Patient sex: M
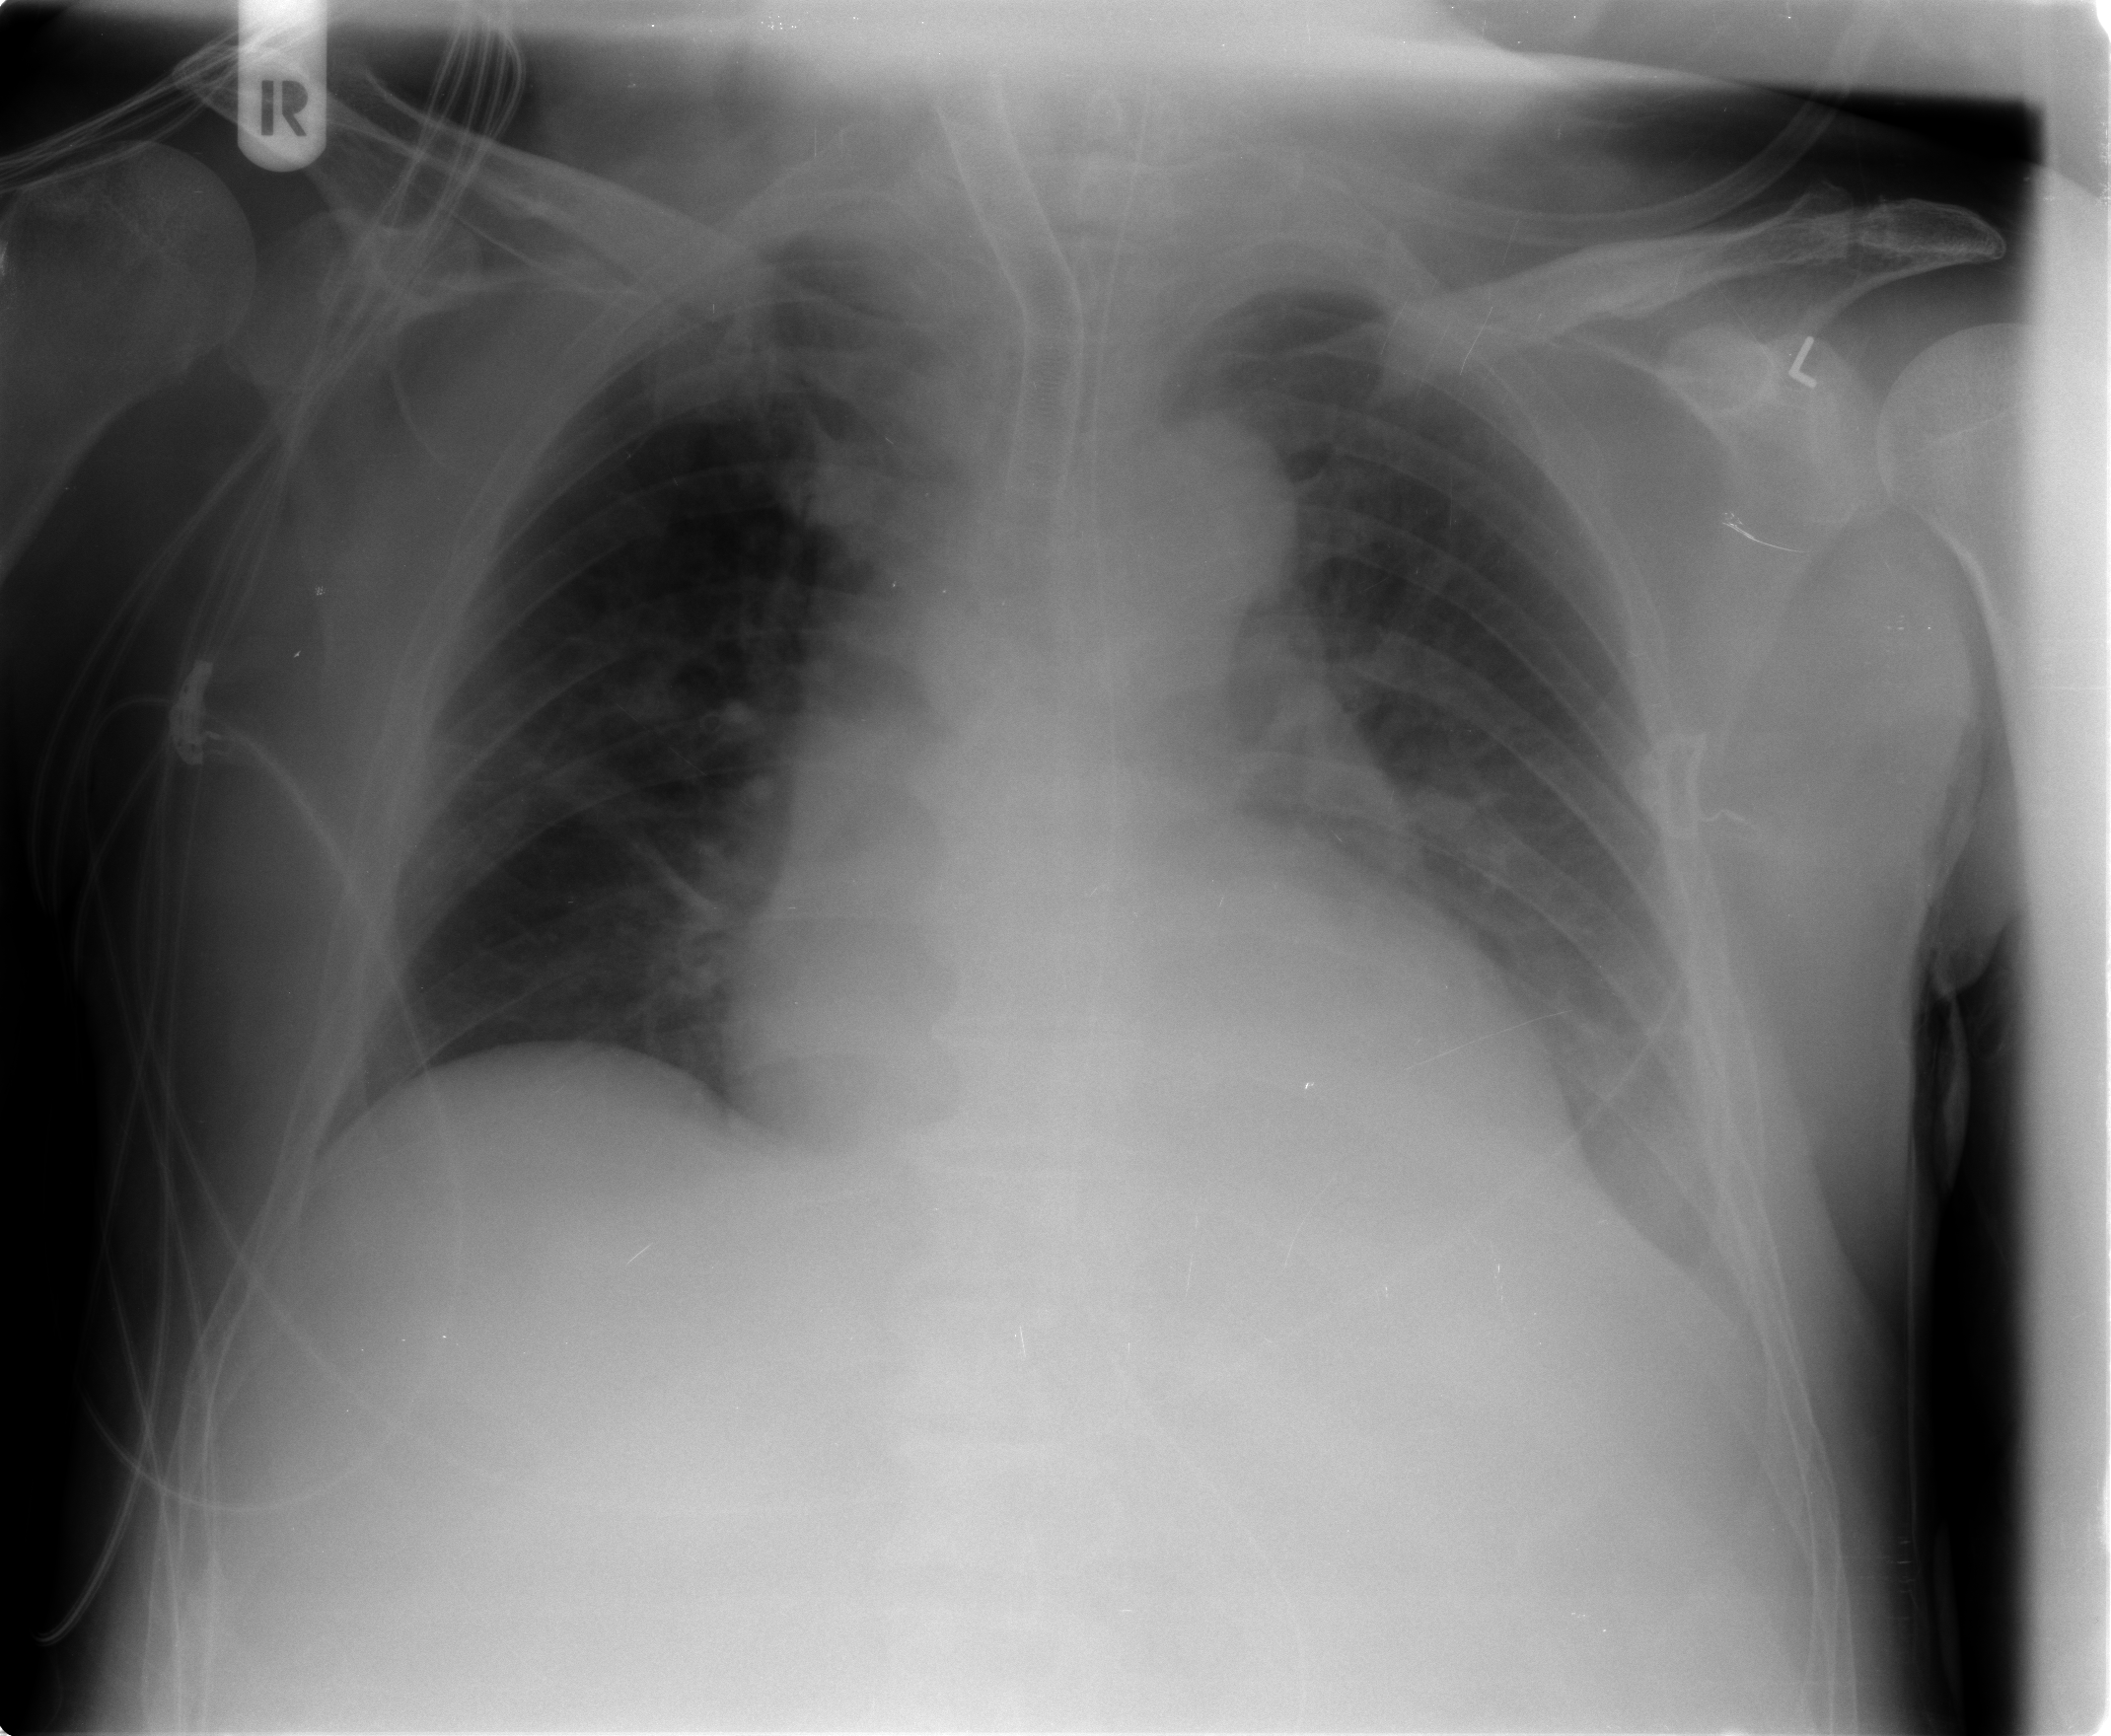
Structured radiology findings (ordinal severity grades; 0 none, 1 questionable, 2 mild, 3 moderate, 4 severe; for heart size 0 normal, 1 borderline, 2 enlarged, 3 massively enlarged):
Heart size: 2
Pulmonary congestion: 2
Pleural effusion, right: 0
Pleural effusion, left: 2
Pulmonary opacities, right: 0
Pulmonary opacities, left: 0
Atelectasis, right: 2
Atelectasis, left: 2